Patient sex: M
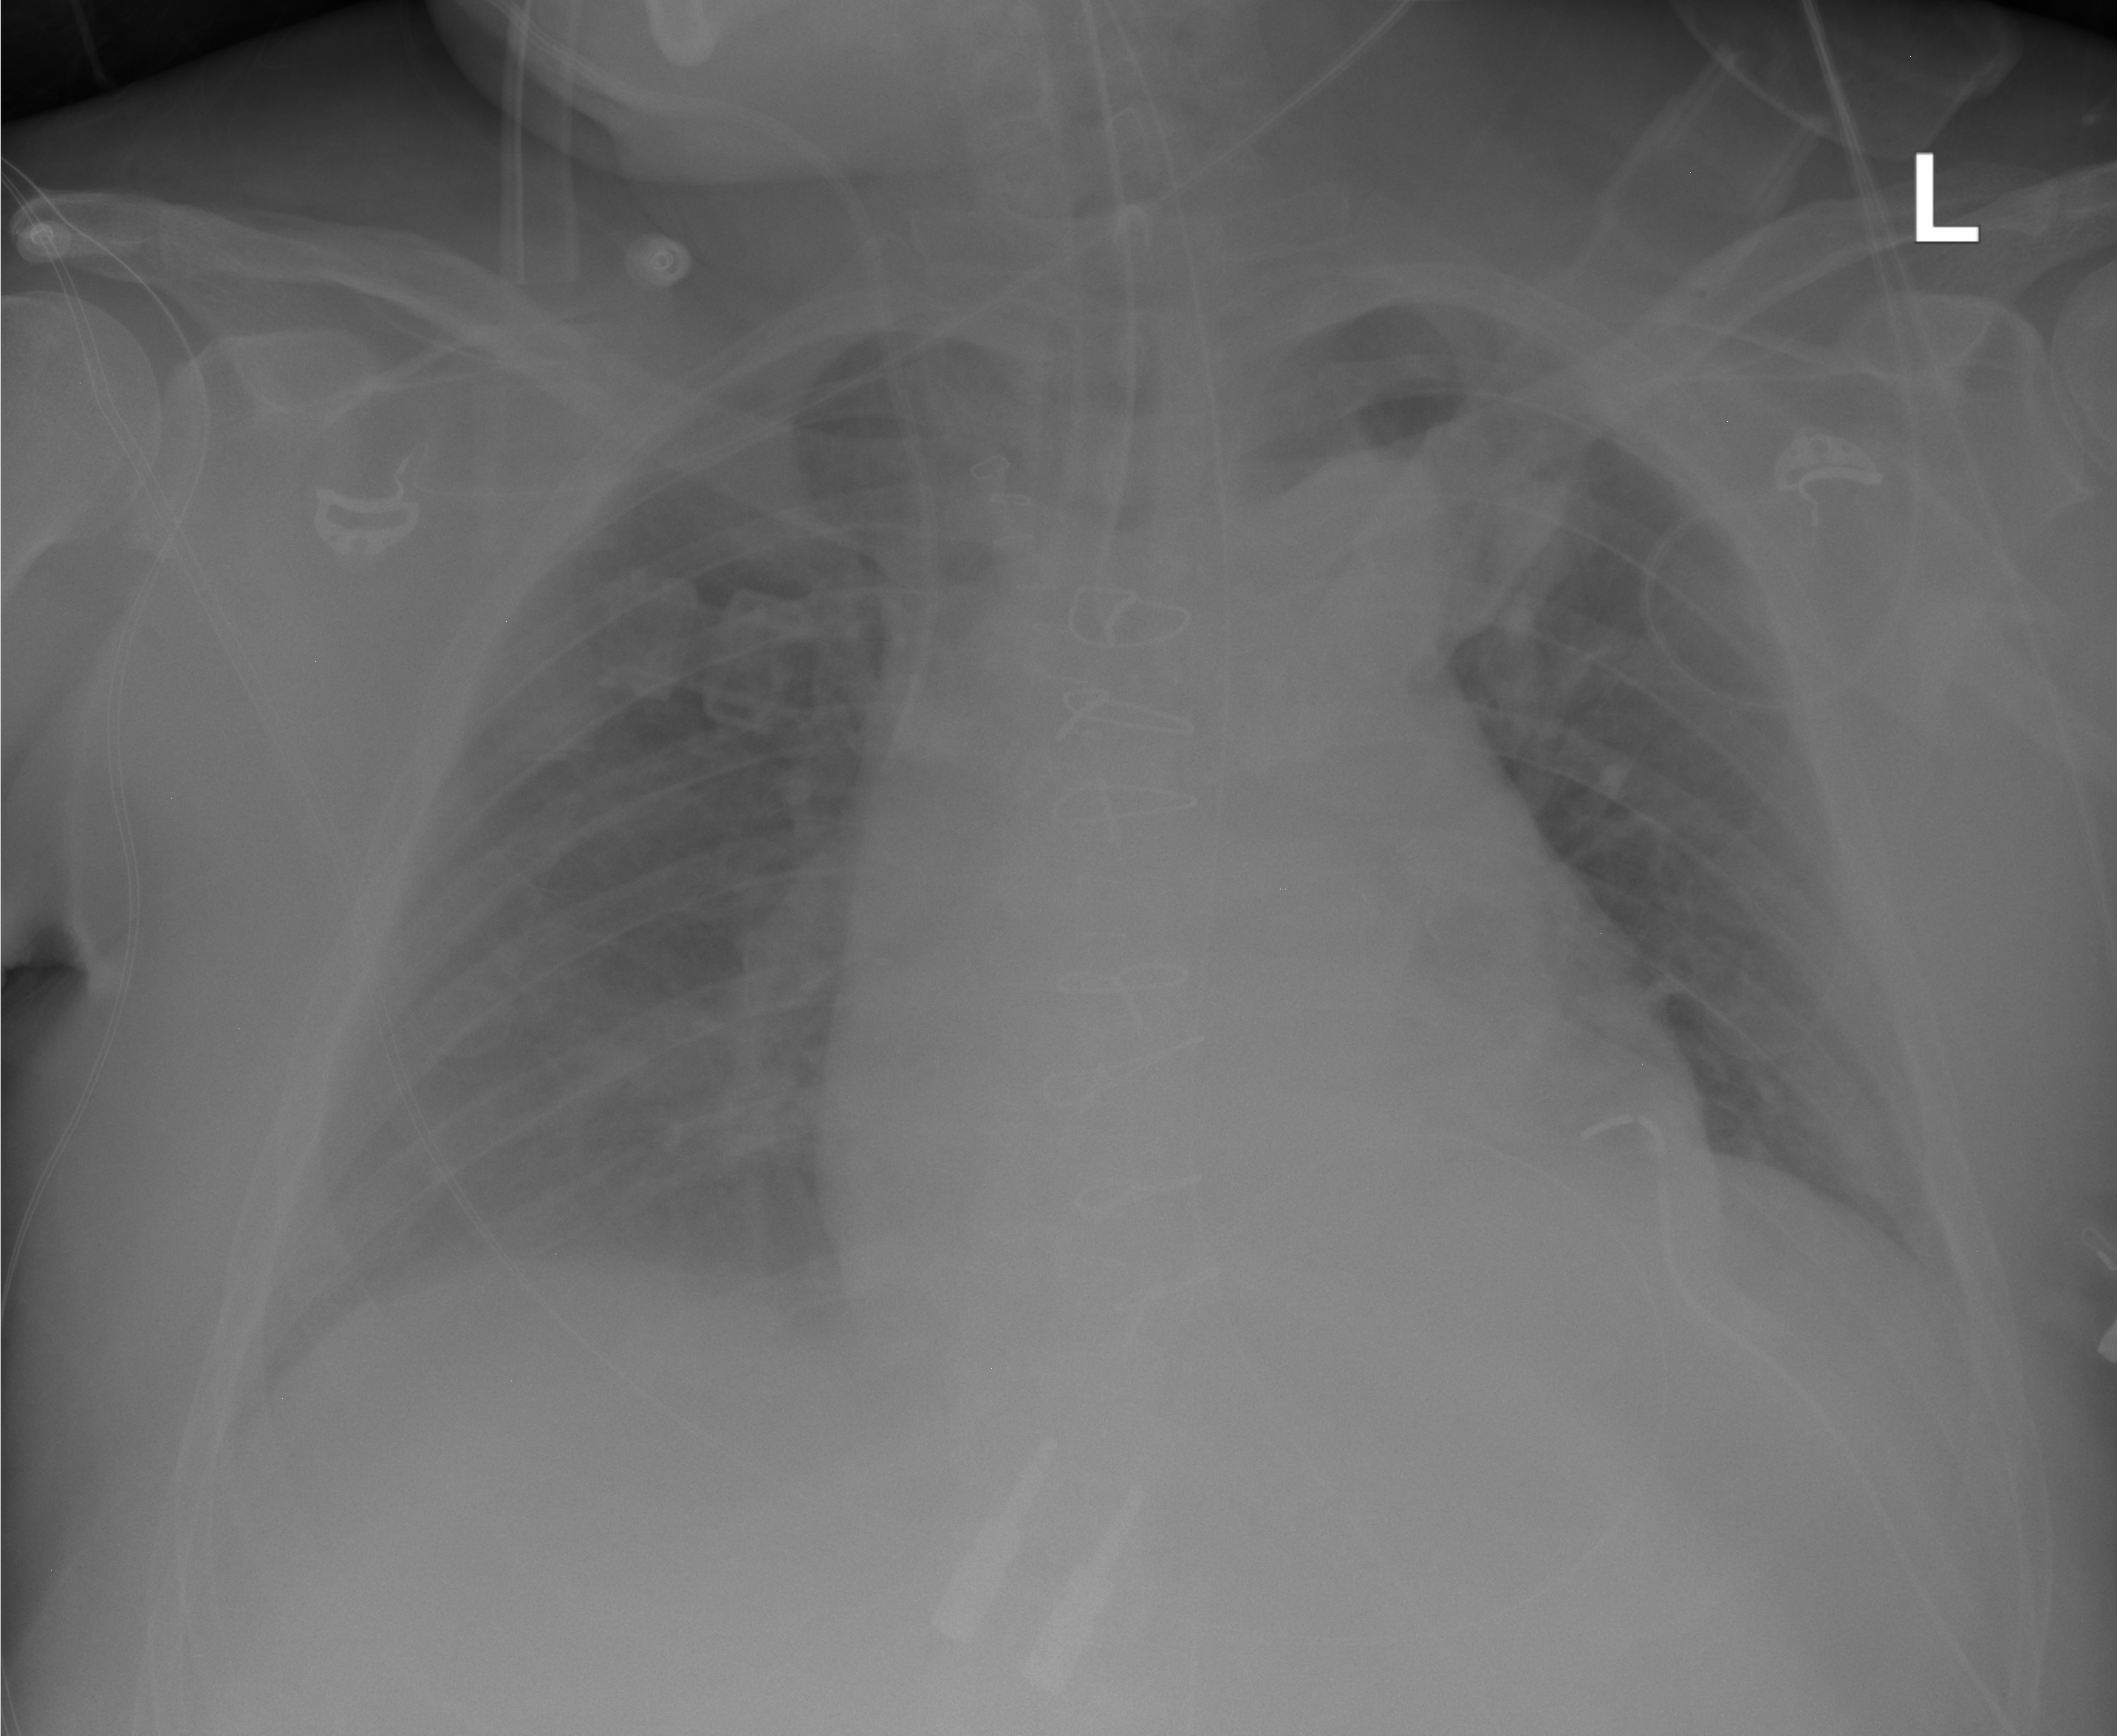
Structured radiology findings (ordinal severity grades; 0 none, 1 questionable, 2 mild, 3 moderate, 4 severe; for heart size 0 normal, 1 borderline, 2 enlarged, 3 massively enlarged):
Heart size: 2
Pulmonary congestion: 2
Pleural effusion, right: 0
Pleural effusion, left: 0
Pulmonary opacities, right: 0
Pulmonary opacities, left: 0
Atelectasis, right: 0
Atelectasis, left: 0